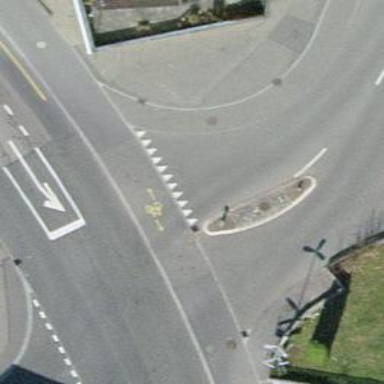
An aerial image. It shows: Unmarked road crossing.